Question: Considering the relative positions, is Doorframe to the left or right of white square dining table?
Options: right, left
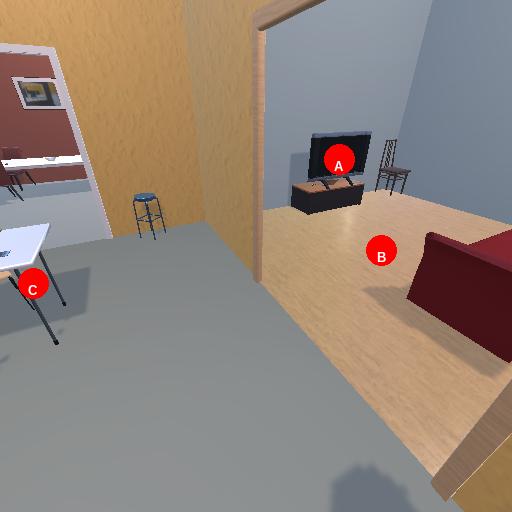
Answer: right